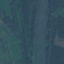
Label: River